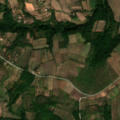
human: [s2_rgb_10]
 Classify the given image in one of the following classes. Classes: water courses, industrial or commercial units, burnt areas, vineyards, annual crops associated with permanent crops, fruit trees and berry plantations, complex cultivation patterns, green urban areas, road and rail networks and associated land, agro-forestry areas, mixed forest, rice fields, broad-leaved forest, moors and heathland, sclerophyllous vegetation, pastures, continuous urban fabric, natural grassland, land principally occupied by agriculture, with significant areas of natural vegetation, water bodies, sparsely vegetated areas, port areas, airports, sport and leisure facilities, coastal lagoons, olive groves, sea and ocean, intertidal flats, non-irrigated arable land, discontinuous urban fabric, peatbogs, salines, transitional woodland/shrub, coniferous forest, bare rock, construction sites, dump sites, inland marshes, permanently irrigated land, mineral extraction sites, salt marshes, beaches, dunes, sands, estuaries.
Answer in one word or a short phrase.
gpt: vineyards, pastures, complex cultivation patterns, land principally occupied by agriculture, with significant areas of natural vegetation